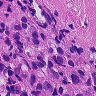
Metastatic tissue present: yes